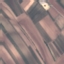
Land use / land cover: PermanentCrop